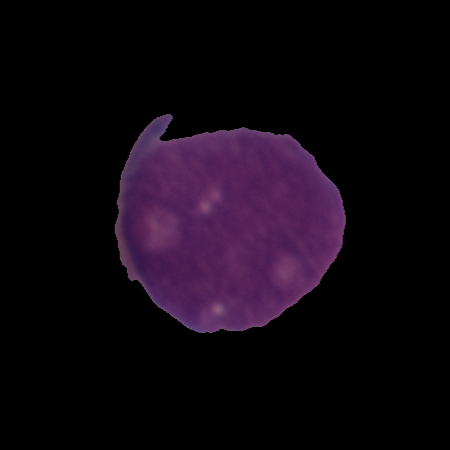
Label: cancer